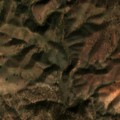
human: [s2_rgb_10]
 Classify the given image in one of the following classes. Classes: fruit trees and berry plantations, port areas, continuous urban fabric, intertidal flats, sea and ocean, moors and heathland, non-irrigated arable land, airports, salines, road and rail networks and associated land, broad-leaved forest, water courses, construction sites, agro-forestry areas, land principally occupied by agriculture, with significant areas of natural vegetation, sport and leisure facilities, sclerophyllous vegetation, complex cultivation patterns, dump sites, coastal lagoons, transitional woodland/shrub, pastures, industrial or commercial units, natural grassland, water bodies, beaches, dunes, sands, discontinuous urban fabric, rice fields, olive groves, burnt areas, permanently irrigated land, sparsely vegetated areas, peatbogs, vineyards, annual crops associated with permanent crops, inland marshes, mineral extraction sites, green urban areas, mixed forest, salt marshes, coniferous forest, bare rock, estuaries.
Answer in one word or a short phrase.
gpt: non-irrigated arable land, land principally occupied by agriculture, with significant areas of natural vegetation, agro-forestry areas, transitional woodland/shrub